Question: I would like to learn Django on Windows.I have installed python 2.7.I am unaware of installing Django. I have googled a lot,but didn't understand properly.I referred <URL> ,But i didn't understood the third point in the accepted answer. I have installed python in 'c:\'.Also django also in 'c:\'.Please help me.I have extracted the django

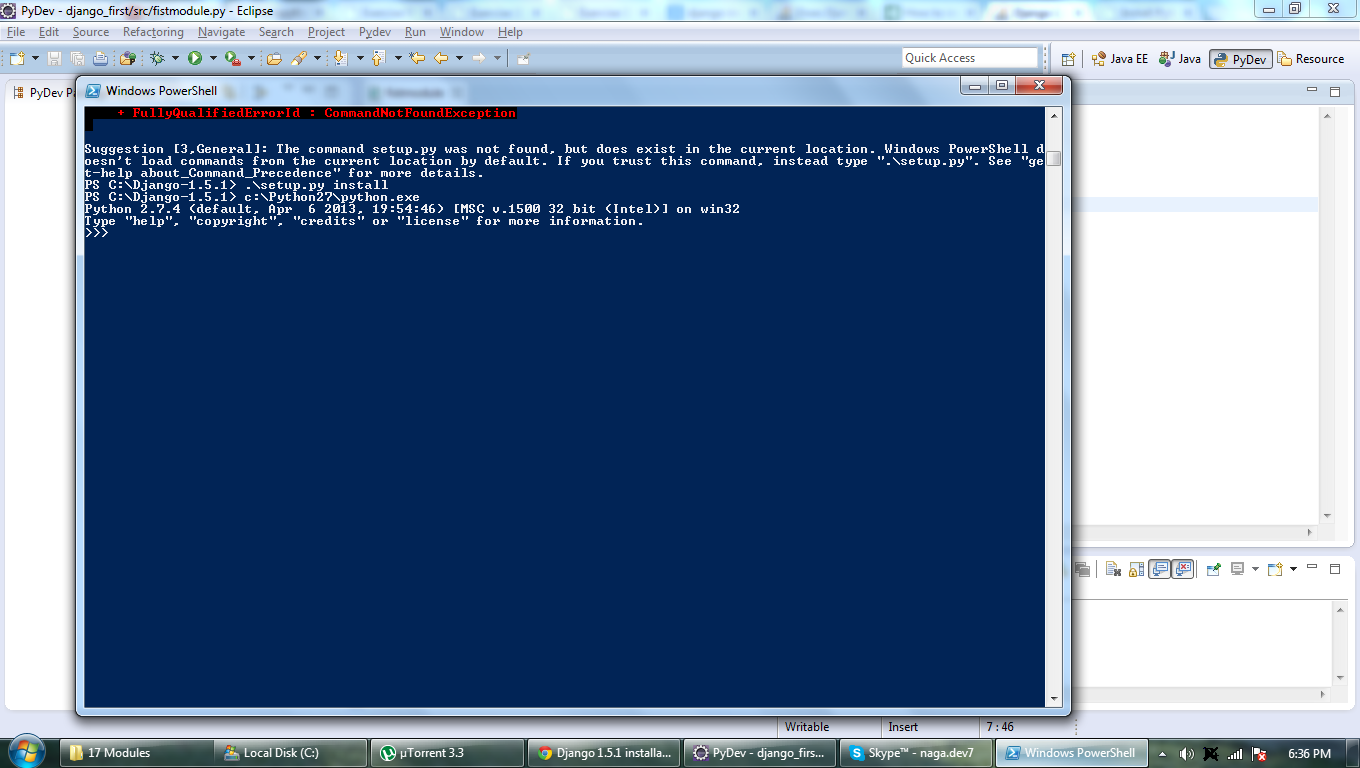
Answer: I always used this link and everything worked like a charm (I didn't install iPython and didn't go through step 3):
<URL>